Field crop: maize
Growth stage: 2
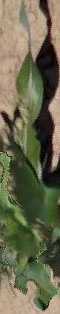
Species: maize